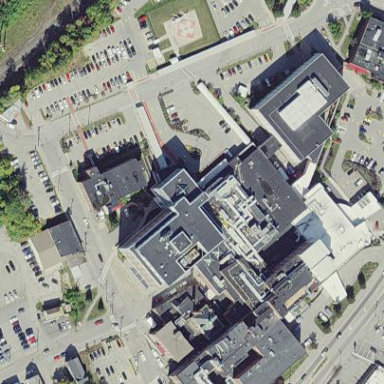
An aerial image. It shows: Hospital building.